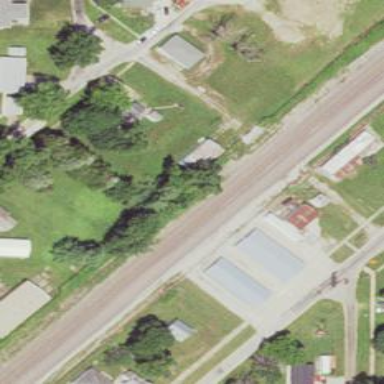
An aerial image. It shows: Railway siding with rails.